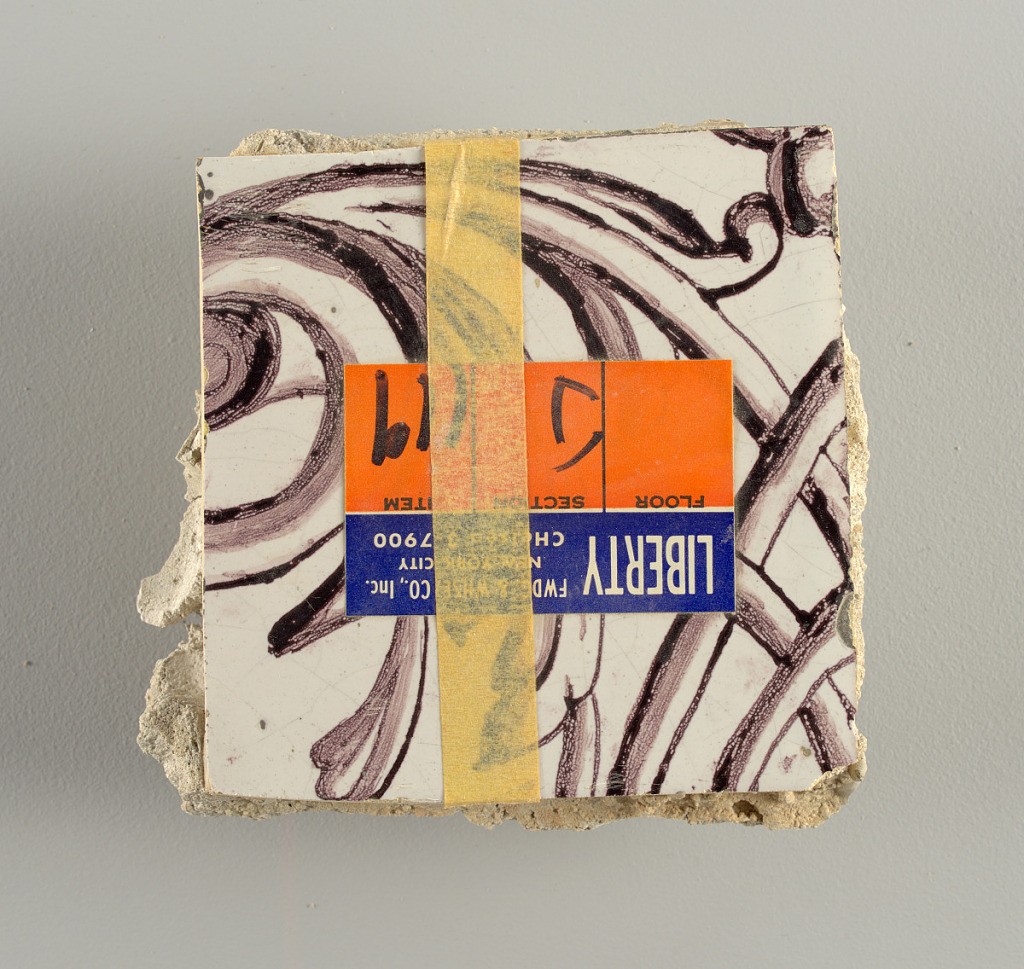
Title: Wall facing
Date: ca. 1725
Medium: tin-glazed earthenware, underglaze
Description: Two vertical rectangles, twenty-three tiles high.  A) Nine tiles wide at top; seven tiles wide at bottom.  B) Ten and one-half tiles wide.

Arabesque design of foliage.  A) with centered figure of Justice under a canopy.  B) with centered urn.